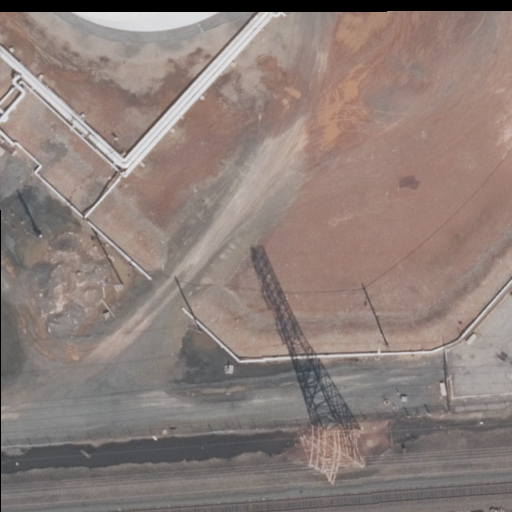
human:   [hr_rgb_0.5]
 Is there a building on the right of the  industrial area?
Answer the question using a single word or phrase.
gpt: no

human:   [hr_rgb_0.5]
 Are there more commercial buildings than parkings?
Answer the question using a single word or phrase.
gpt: no

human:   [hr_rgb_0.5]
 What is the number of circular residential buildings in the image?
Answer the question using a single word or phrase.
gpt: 0

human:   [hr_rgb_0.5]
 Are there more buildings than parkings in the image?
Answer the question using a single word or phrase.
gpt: no

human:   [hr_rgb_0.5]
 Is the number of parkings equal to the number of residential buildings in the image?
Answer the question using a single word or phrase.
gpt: yes

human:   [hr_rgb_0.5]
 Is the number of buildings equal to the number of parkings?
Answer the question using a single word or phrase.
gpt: yes

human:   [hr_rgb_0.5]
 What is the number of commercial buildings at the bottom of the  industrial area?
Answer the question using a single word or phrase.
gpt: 0

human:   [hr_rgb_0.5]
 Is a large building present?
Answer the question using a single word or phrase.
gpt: no

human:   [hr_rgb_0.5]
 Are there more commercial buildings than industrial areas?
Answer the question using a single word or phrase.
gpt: no

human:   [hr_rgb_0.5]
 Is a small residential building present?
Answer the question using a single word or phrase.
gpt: no

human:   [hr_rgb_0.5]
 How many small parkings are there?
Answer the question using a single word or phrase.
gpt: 0

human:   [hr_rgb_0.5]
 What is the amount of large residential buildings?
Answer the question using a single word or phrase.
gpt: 0

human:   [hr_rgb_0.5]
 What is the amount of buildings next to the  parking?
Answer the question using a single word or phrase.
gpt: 1

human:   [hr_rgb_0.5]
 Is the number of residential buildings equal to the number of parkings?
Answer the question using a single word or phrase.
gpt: yes

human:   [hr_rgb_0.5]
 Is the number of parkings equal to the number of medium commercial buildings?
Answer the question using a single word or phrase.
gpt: no

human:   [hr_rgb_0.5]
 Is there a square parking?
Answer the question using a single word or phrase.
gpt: no

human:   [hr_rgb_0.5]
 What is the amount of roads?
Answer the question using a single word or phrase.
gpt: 0

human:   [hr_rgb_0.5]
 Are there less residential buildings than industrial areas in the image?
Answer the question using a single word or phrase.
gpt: no

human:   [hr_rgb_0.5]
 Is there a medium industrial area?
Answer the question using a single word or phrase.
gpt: no

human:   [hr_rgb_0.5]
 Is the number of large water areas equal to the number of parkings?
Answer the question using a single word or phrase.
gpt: no

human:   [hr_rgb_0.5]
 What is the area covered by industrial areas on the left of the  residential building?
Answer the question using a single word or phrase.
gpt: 0m2

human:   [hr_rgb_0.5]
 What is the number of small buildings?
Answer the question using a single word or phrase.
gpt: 0

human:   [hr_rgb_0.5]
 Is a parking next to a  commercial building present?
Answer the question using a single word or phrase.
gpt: no

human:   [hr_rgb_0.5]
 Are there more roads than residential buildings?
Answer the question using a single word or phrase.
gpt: no

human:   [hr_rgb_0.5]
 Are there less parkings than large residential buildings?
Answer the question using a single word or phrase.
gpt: no

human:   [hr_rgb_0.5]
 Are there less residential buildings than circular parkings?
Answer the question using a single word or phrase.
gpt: no

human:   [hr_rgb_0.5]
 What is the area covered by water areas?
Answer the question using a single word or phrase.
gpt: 0m2

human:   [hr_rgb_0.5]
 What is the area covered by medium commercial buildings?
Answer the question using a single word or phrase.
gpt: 0m2

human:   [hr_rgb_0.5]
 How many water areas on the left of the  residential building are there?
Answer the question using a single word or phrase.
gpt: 0

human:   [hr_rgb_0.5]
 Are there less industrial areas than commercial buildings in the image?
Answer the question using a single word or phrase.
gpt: no

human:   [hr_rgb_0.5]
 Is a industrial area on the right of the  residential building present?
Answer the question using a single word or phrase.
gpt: yes

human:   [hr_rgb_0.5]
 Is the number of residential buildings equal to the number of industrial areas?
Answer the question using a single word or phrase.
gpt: yes

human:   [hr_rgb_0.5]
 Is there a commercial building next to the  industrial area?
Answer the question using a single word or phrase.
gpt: no

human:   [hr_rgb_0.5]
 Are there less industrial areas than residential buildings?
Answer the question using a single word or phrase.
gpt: no

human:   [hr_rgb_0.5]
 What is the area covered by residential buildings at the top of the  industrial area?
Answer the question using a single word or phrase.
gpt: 164m2

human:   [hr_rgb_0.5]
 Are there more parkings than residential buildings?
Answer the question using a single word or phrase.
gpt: no